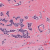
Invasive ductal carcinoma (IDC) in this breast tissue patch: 1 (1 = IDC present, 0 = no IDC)